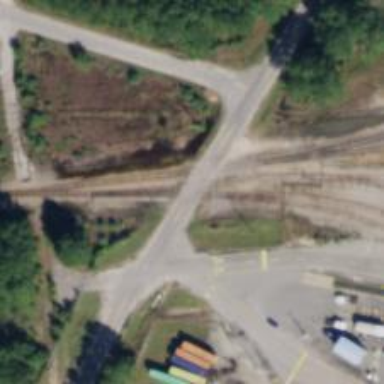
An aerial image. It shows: Railway level crossing.